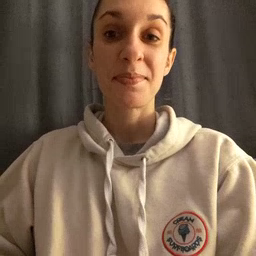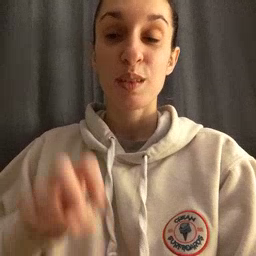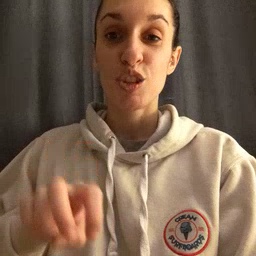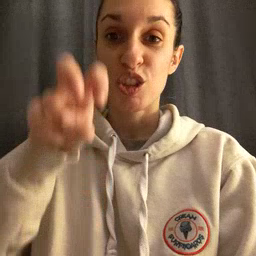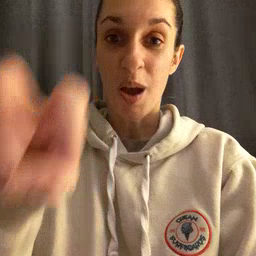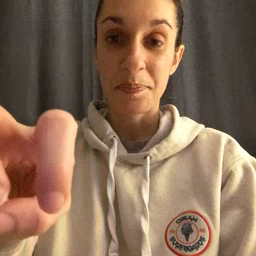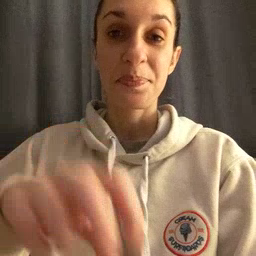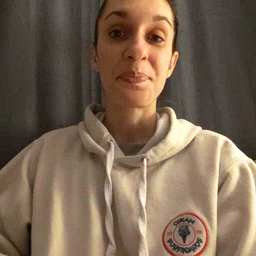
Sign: jump